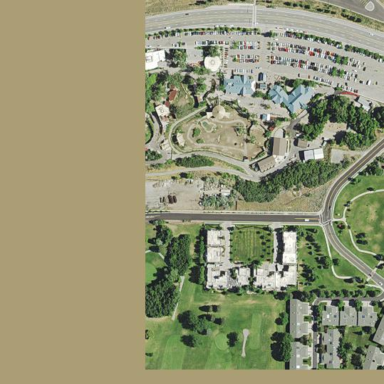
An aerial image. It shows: Park.